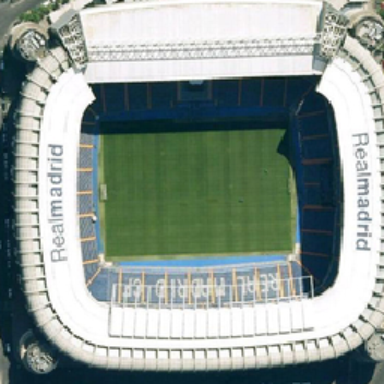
The white awakening and square stadium are surrounded by the road .